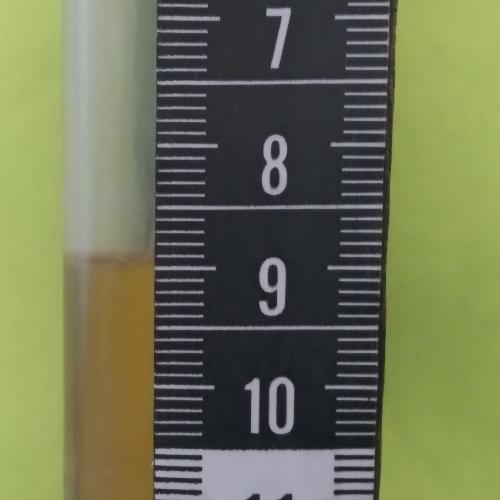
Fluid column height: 8.9 cm